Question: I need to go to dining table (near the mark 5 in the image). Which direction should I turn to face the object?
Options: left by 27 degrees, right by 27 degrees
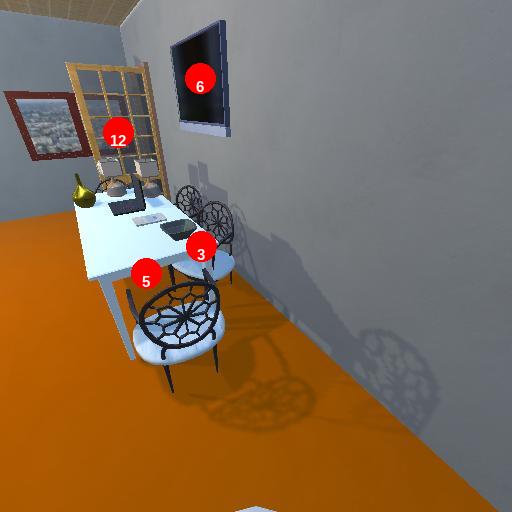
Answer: left by 27 degrees